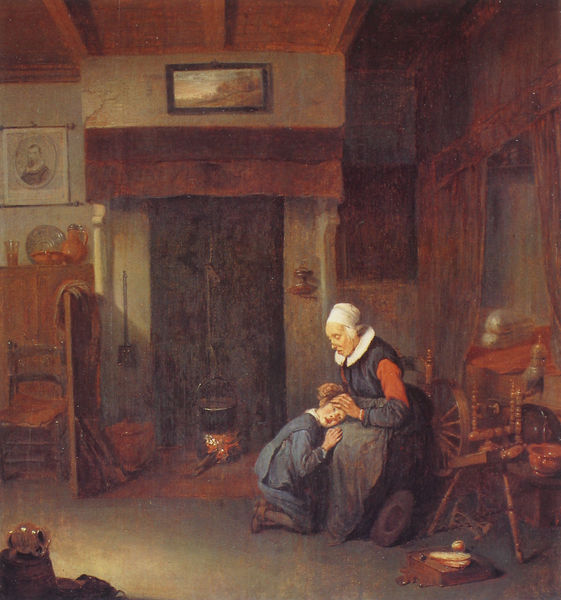
Titel: Häusliche Fürsorge (Domestic Cares)
Künstler: Quiringh van Brekelenkam
Institution: Leiden, Stedelijk Museum De Lakenhal
Schlagwörter: feuer, gemälde, braun, frau, holz, kleid, raum, stuhl, tür, weiss, zimmer, tuch, haube, kragen, bild, holland, hände, innenraum, vorhang, interieur, decke, kind, mutter, ofen, krug, topf, stube, knien, trost, segen, greisin, alte frau, schaufel, kessel, spinnrad, großmutter, feuerstelle, herd, trösten, alkoven, wohnstube, tröstend